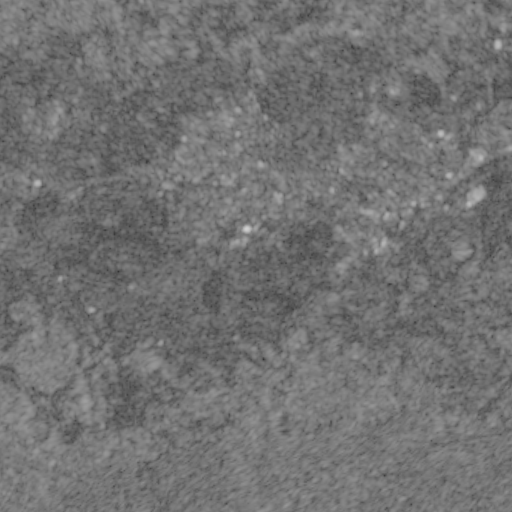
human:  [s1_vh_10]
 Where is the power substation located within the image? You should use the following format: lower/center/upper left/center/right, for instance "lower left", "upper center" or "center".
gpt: The power substation is located in the upper right of the image.
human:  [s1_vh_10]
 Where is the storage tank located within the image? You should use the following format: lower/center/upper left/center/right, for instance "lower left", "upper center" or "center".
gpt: The storage tank is located in the upper left of the image.
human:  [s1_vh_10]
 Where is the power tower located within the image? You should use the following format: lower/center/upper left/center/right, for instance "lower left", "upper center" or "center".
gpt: There is no power tower in the image.

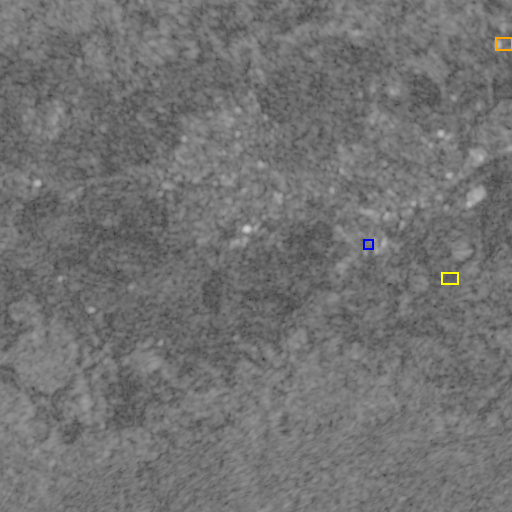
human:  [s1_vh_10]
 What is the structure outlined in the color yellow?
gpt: The structure outlined in yellow is a park.
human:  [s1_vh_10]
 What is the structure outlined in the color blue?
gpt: The structure outlined in blue is a parking lot.
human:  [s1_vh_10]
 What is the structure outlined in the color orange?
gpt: The structure outlined in orange is a power substation.
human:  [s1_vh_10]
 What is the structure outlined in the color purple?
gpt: There is no purple outline.